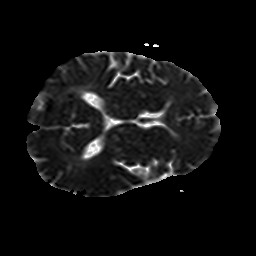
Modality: ADC
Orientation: axial
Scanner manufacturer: philips
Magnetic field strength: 1.5 T
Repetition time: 3.127 s
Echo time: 0.06152 s